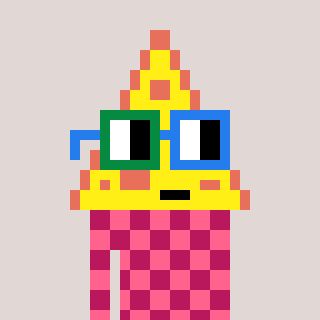
a pixel art character with square green and blue glasses, a pizza-shaped head and a darkpink-colored body on a warm background